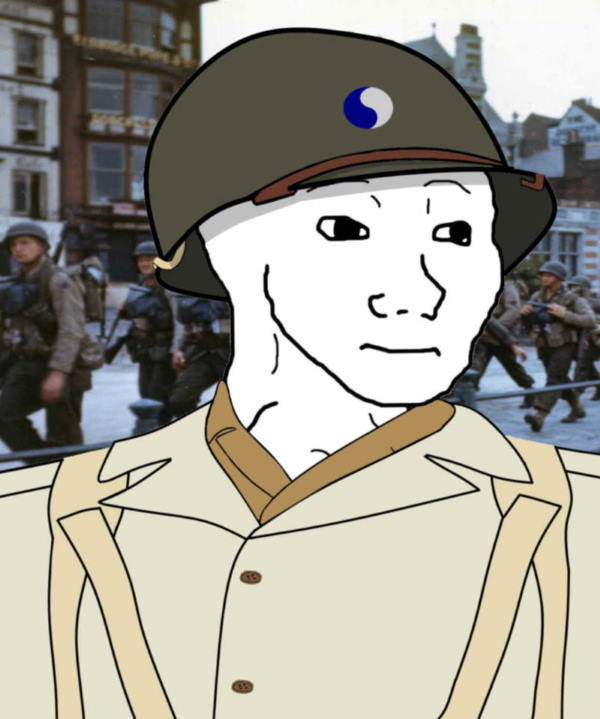
Label: 5_Wojak_with_Background